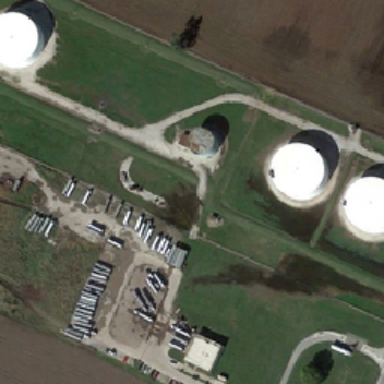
There is a lot of grass on the ground .